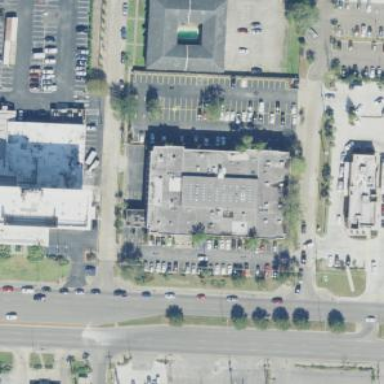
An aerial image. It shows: Building.